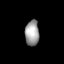
Tissue: lung
Cell type: Epithelial cells
Senescence score: 0.2417
Nuclear area (px): 350
Mean DAPI intensity: 158.44